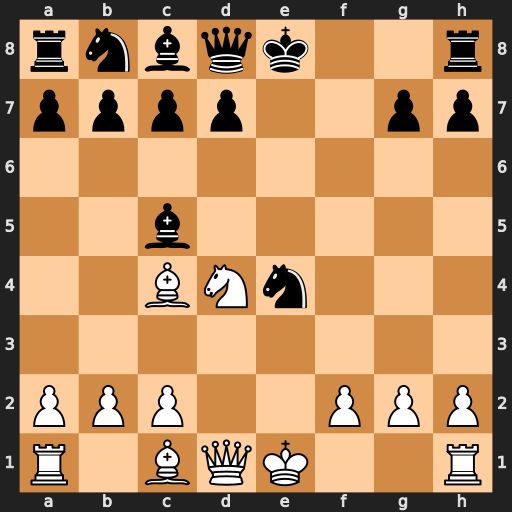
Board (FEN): rnbqk2r/pppp2pp/8/2b5/2BNn3/8/PPP2PPP/R1BQK2R
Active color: w
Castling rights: KQkq
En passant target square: -
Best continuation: Qh5+ g6 Qe5+ Qe7 Qxh8+